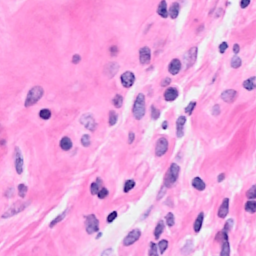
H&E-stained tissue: Breast